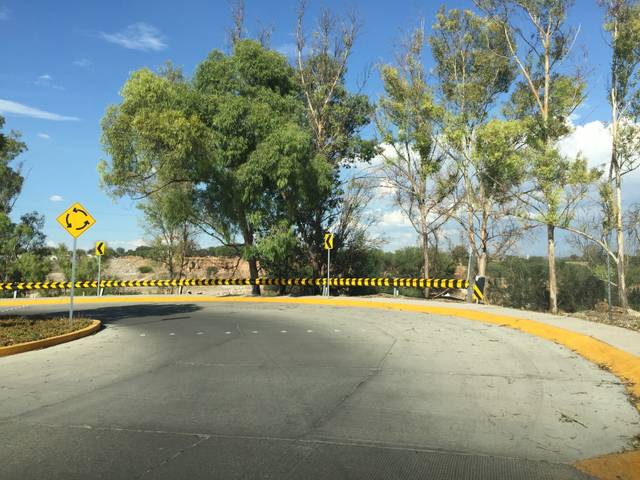
Region: Mexico
Coordinates: 21.841, -102.315